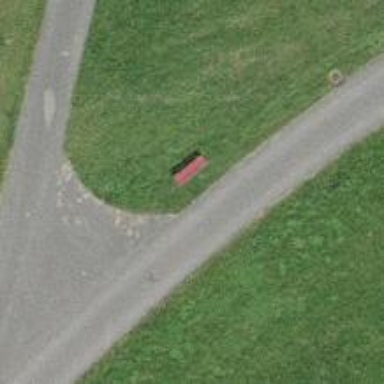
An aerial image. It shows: Bench.